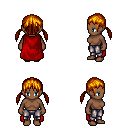
a pixel art fantasy rpg character, female body template, human, dark skin, red cape, metal pants, dark blonde twin-tailed hairstyle, four views (front, back, left, right), 2x2 character sprite sheet, small pixel art, hard edges, no anti-aliasing